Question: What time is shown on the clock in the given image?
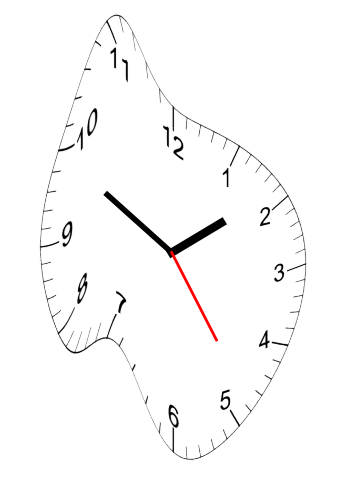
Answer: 01:49:24